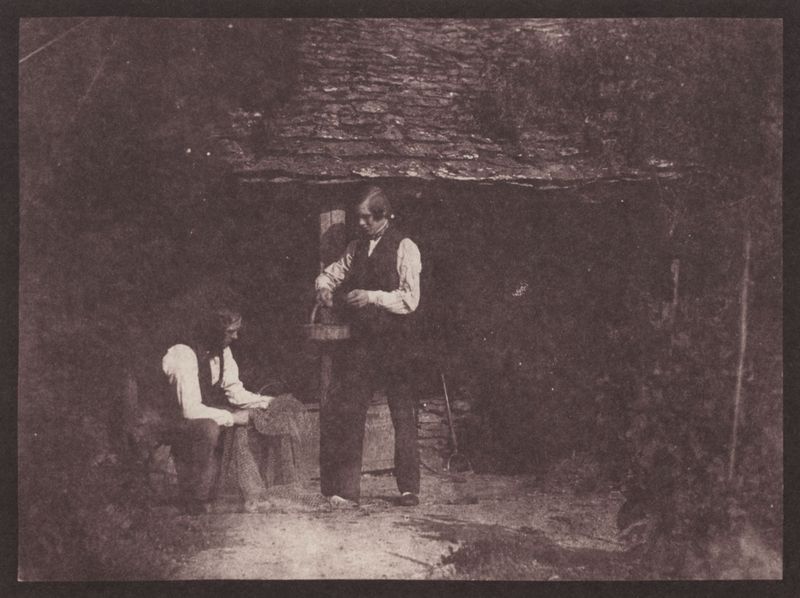
Titel: Gutsarbeiter
Künstler: William Henry Fox Talbot
Standort: Lacock (UK)
Institution: Sammlung Lacock
Schlagwörter: baum, blätter, dunkel, laub, mann, schatten, weiß, bäume, menschen, sand, sitzen, frisur, hell, holz, licht, männer, schwarz, dach, haus, tuch, weg, alt, anzug, hemd, hose, gesicht, stehen, ast, erde, stamm, strauch, busch, gebüsch, hütte, pfad, boden, haare, sitzend, stehend, stoff, pflanzen, wald, bauern, schuppen, stock, garten, ranken, topf, zwei, stab, hemden, ziegel, pause, arbeiter, draussen, korb, zeigen, weste, grass, foto, fotografie, photographie, scheune, zweig, schwarz-weiß, photo, westen, schindeln, kessel, pfanne, dachschindeln, tehen, waldarbeiter, sitzens, reed, nadar, korbflechter, holu, anzugh, emd, eriß, remise, schwarz-wei0ß